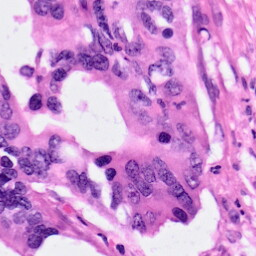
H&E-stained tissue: Pancreatic